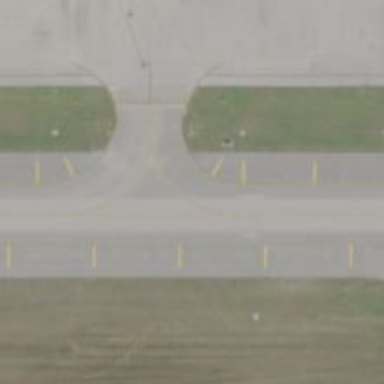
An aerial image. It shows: Image of taxiway at airport.